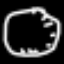
Label: clock